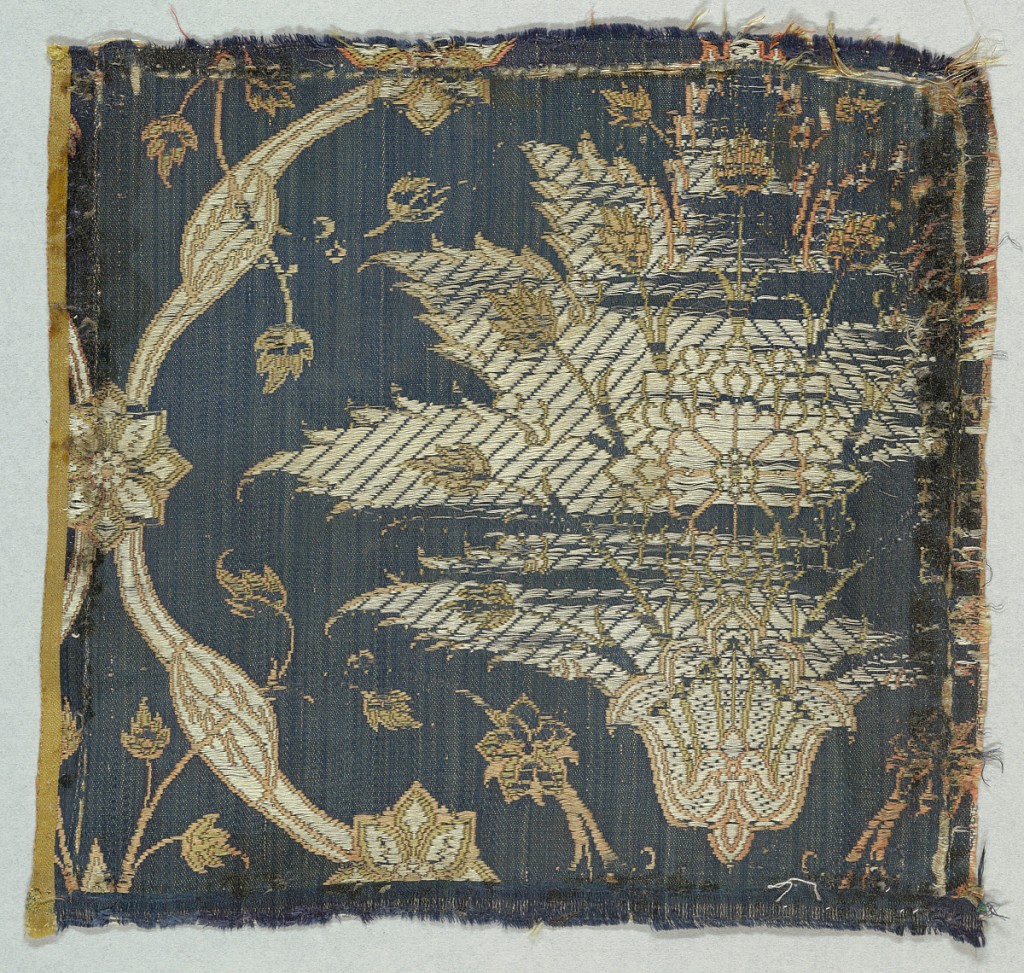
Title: Fragment
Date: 19th century
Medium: silk, cotton Technique: woven
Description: Dark blue satin weave with a central palmette and branching leaves in white floating weft twill. Narrow arabesque bands and rosettes.